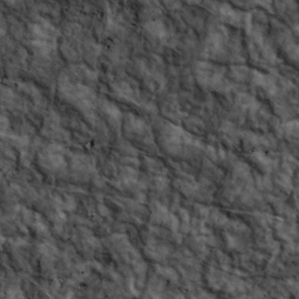
Label: non_frost